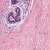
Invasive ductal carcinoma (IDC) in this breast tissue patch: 0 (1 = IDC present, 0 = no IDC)